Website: lowes
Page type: stored-credit-cards
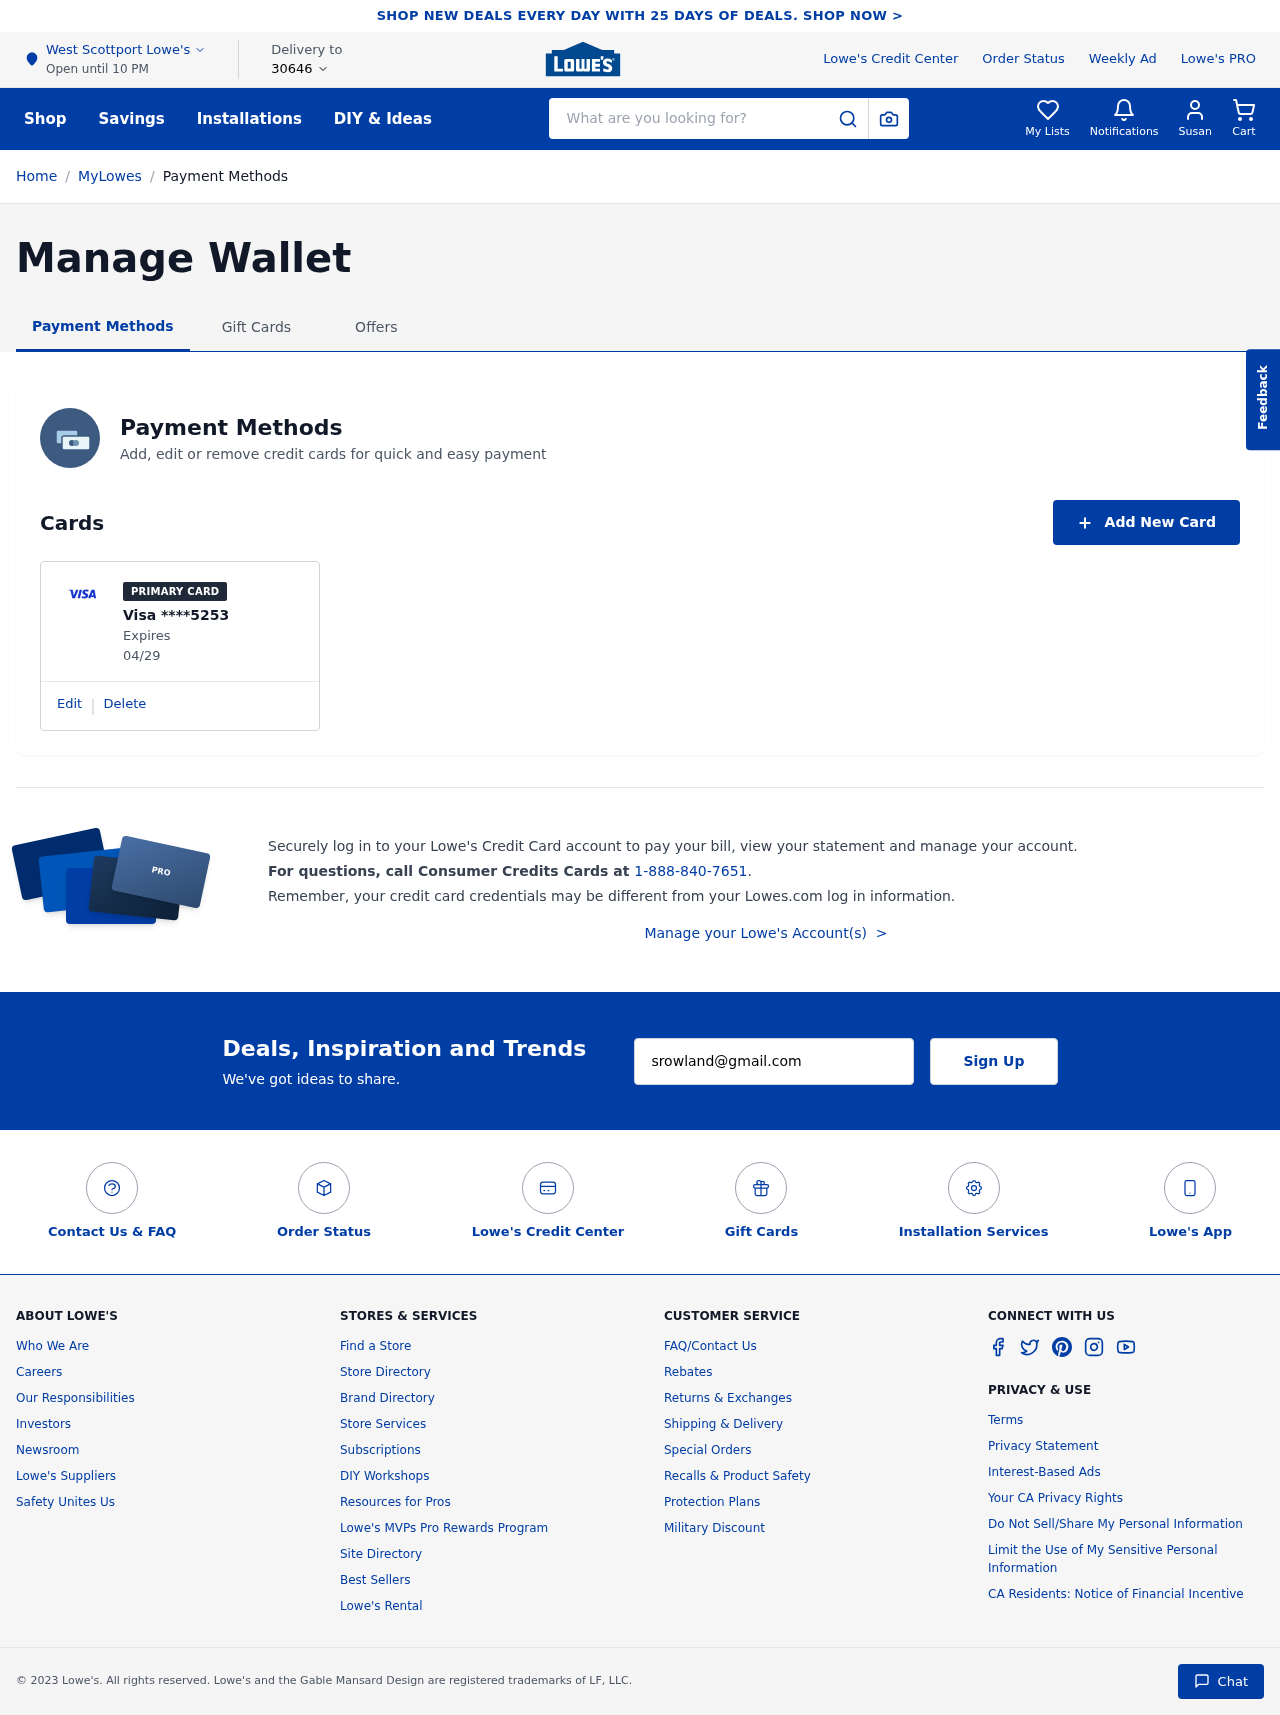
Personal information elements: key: PII_CARD_EXPIRY
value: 04/29
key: PII_CARD_LAST4
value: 5253
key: PII_CARD_TYPE
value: Visa
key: PII_CITY
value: West Scottport
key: PII_EMAIL
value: srowland@gmail.com
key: PII_FIRSTNAME
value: Susan
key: PII_POSTCODE
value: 30646
Search elements: key: HEADER_SEARCH
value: What are you looking for?